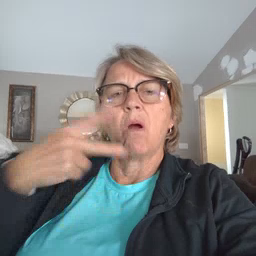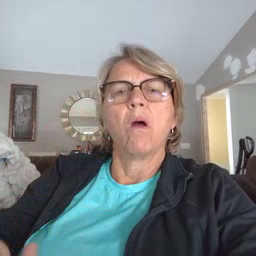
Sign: fall